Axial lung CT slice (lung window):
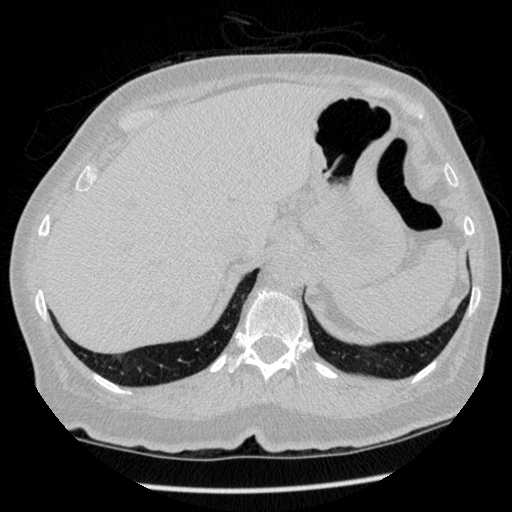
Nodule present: no